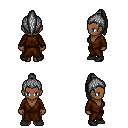
a pixel art fantasy rpg character, female body template, human, dark skin, brown robe, metal pants, gray long topknot hairstyle, black shoes, four views (front, back, left, right), 2x2 character sprite sheet, small pixel art, hard edges, no anti-aliasing